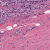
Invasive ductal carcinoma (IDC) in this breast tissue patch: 1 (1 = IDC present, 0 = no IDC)